Question: I'm new to iOS programming. I want to create a progress bar with a UIlabel which also change text color according to background color like this:
don't mark the question as duplicate. Because the solution I found are in or some Pods. But I wanted the solution in Swift because I didn't have any knowledge about Obj-C.
Thanks!
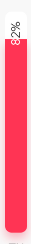
Answer: If you want an answer in swift, here is the code(changed from objc to swift) from this <URL>, which should be exactly what you need:
This is swift 4
'''
class MyProgressView: UIView {
var progress: CGFloat = 0 {
didSet {
setNeedsDisplay()
}
}
override func draw(_ rect: CGRect) {
let context = UIGraphicsGetCurrentContext()
// Set up environment.
let size = bounds.size
let backgroundColor = UIColor(red: 108/255, green: 200/255, blue: 226/255, alpha: 1)
let foregroundColor = UIColor.white
let font = UIFont.boldSystemFont(ofSize: 42)
// Prepare progress as a string.
let progress = NSString(format: "%d%%", Int(round(self.progress * 100))) // this cannot be a String because there are many subsequent calls to NSString-only methods such as 'size' and 'draw'
var attributes: [NSAttributedString.Key: Any] = [.font: font]
let textSize = progress.size(withAttributes: attributes)
let progressX = ceil(self.progress * size.width)
let textPoint = CGPoint(x: ceil((size.width - textSize.width) / 2), y: ceil((size.height - textSize.height) / 2))
// Draw background + foreground text
backgroundColor.setFill()
context?.fill(bounds)
attributes[.foregroundColor] = foregroundColor
progress.draw(at: textPoint, withAttributes: attributes)
// Clip the drawing that follows to the remaining progress's frame
context?.saveGState()
let remainingProgressRect = CGRect(x: progressX, y: 0, width: size.width - progressX, height: size.height)
context?.addRect(remainingProgressRect)
context?.clip()
// Draw again with inverted colors
foregroundColor.setFill()
context?.fill(bounds)
attributes[.foregroundColor] = backgroundColor
progress.draw(at: textPoint, withAttributes: attributes)
context?.restoreGState()
}
}
'''
Tested with playground